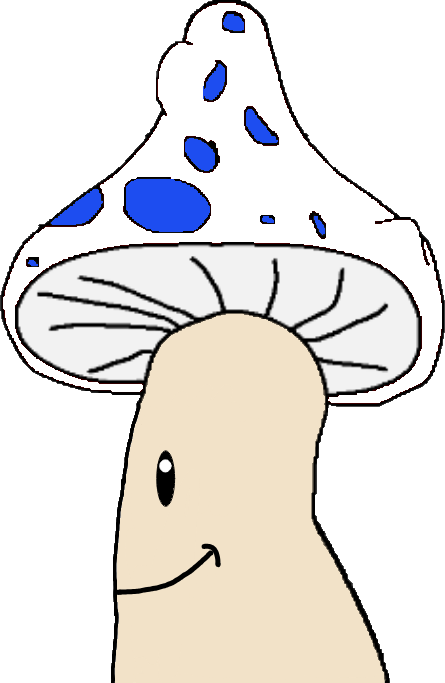
Label: 4_Yes_Chad